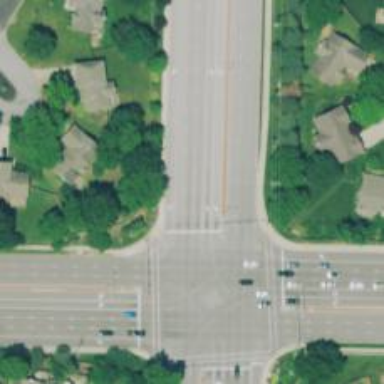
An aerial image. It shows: Road with dash markings.